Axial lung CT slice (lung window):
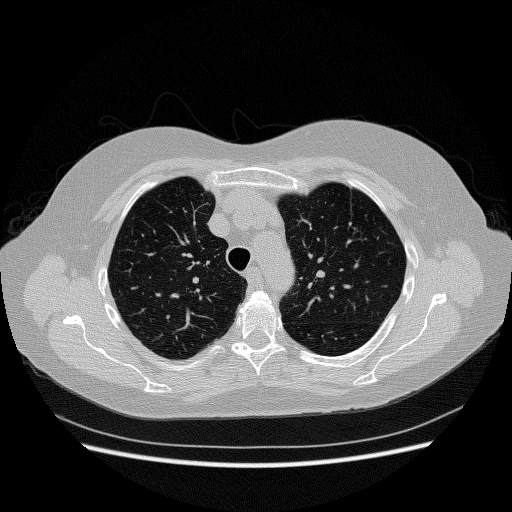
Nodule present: no